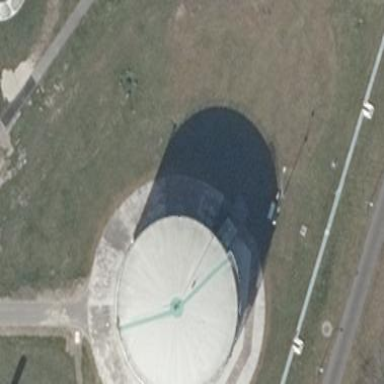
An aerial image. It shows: Silo building.